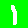
Digit: 1